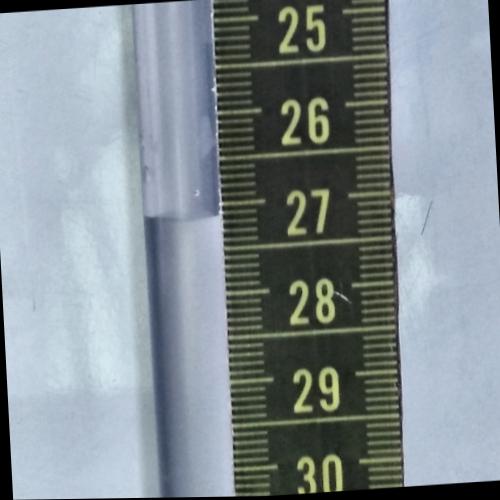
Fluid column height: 27.1 cm